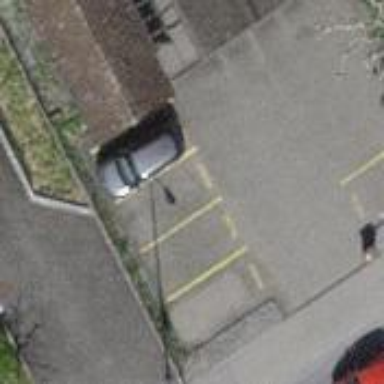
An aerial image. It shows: Parking area with surface.